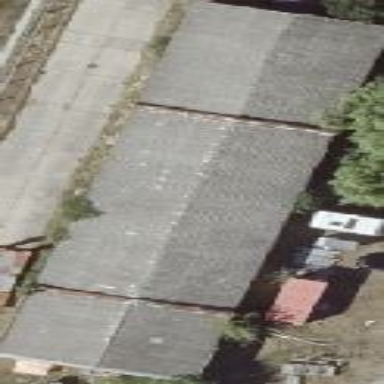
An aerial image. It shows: Industrial building with flat roof.